Interaction volume radius: 5 \u00c5
Interaction volume height: 30 \u00c5
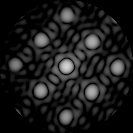
Disorder parameter: 0.1024